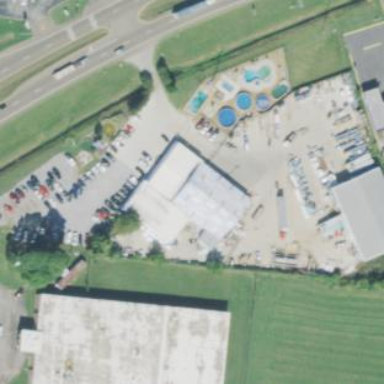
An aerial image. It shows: Building with swimming pool shop.